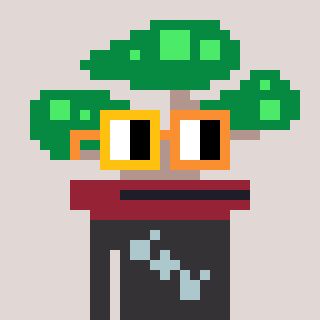
a pixel art character with square yellow and orange glasses, a bonsai-shaped head and a grayscale-colored body on a warm background